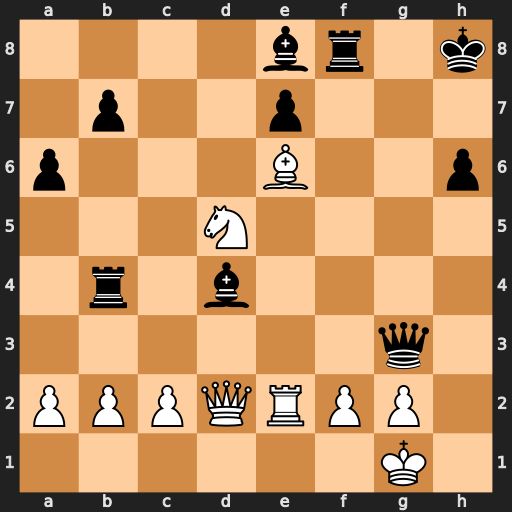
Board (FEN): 4br1k/1p2p3/p3B2p/3N4/1r1b4/6q1/PPPQRPP1/6K1
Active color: w
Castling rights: -
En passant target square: -
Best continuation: Qxh6#